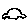
Label: car